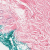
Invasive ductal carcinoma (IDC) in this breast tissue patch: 0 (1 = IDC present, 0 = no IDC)